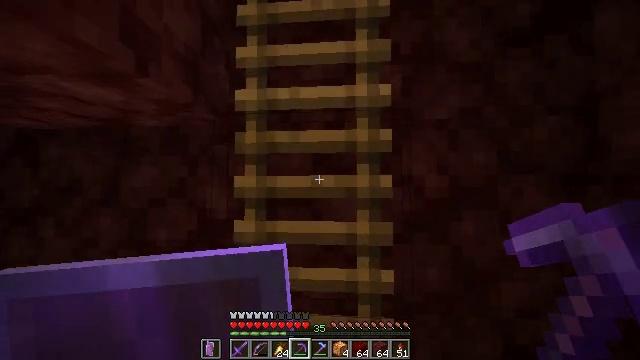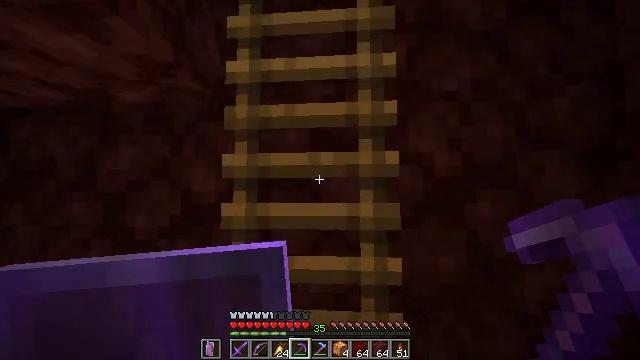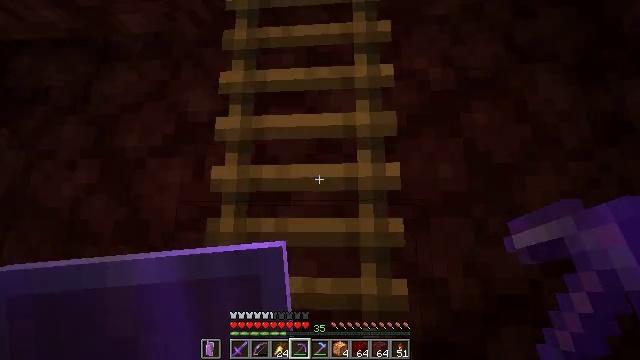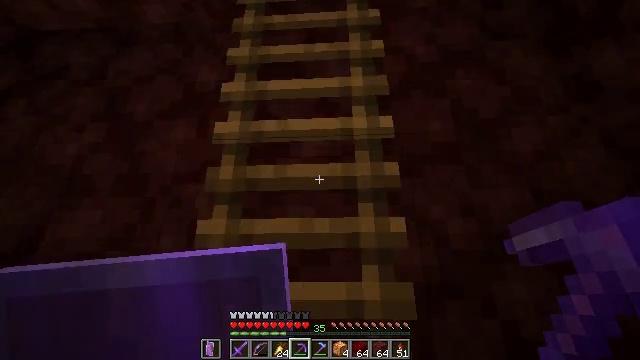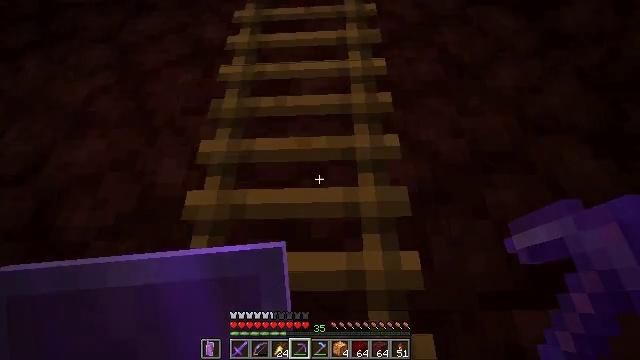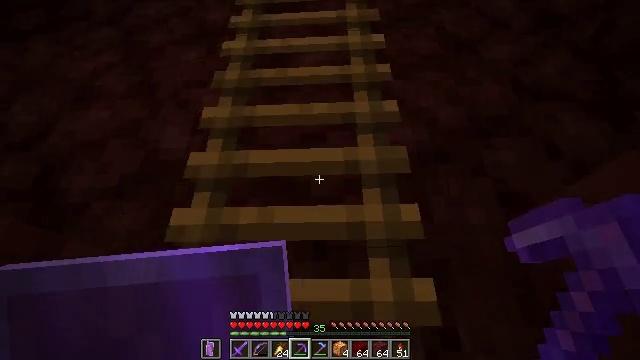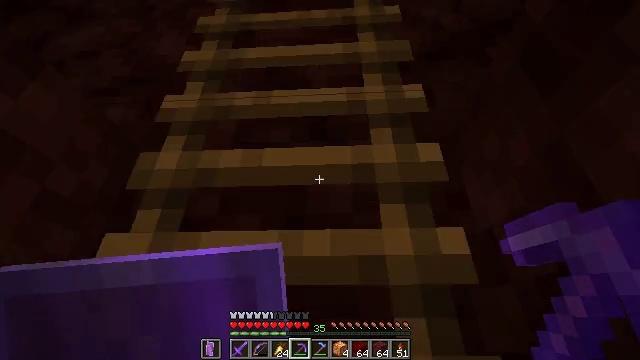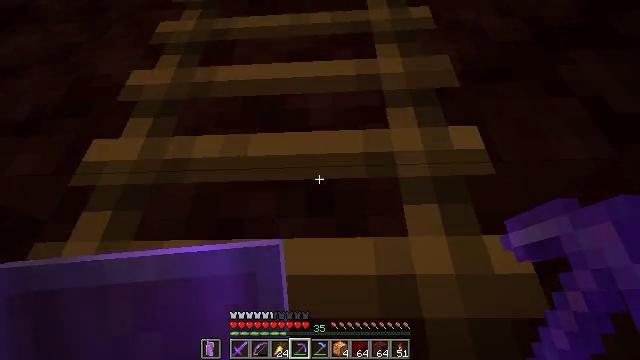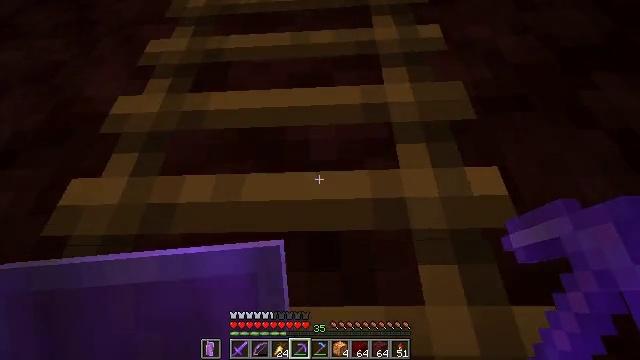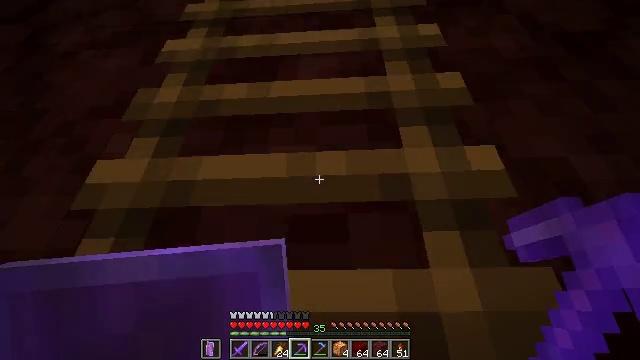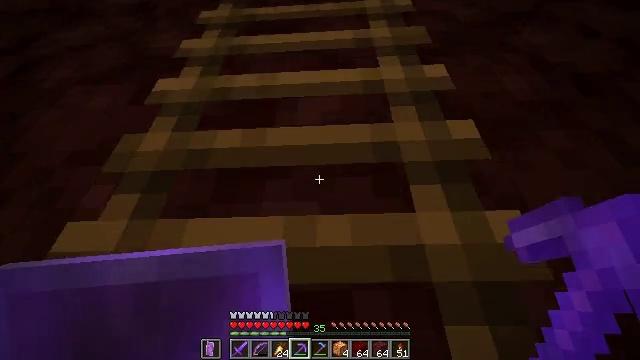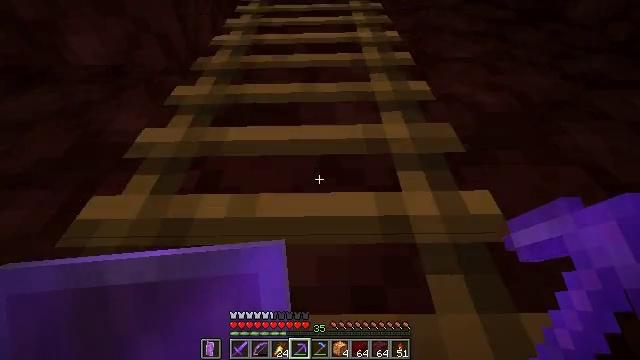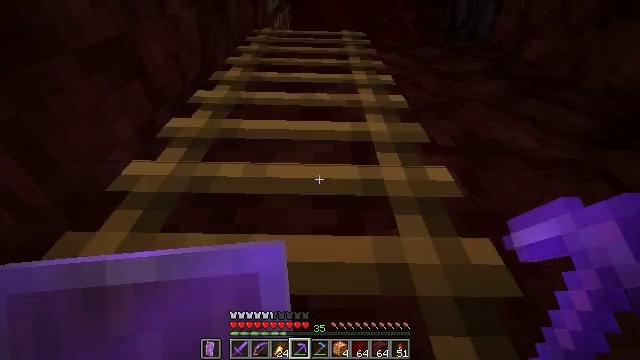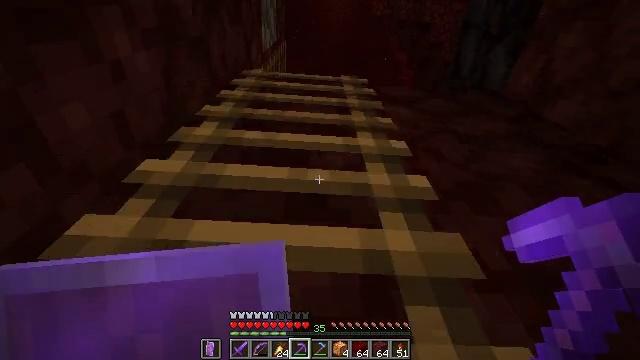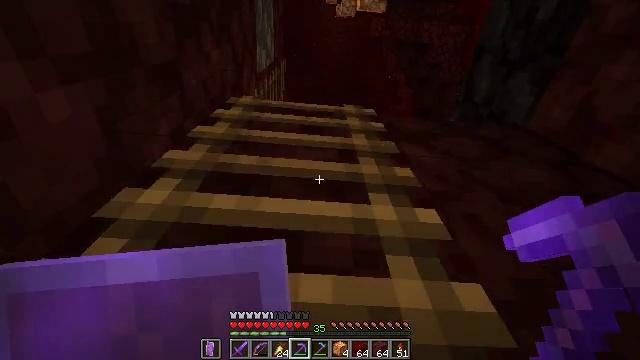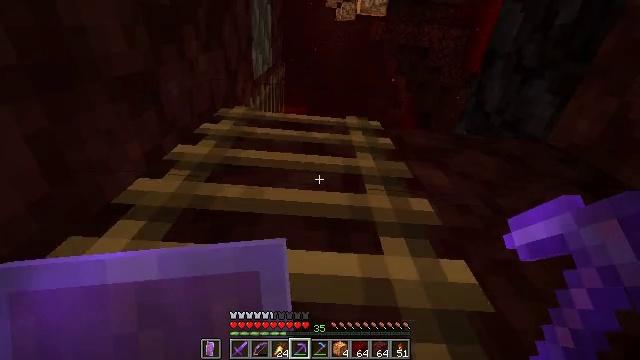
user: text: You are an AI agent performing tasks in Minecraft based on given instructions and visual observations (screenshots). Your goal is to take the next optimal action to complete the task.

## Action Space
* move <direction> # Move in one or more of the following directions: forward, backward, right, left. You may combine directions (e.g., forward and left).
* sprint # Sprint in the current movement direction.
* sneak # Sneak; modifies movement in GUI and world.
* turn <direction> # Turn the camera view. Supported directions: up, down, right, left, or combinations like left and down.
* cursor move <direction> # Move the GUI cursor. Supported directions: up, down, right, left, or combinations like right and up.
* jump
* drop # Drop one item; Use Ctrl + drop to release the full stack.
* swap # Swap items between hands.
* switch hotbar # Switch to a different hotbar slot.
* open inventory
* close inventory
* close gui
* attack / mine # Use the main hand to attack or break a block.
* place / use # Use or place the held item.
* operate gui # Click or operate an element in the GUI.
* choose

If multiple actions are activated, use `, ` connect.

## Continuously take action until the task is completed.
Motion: motion action
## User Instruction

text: Mine the nether wart block in the Nether.
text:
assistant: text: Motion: move forward, turn up, jump
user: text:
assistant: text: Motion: move forward, turn up, jump
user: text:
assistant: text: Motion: move forward, turn up, jump
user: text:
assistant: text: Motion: move forward, turn up, jump
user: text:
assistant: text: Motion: move forward, turn up, jump
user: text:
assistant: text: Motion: move forward, turn up, jump
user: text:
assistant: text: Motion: move forward, jump
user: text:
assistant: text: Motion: move forward, jump
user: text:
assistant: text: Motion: move forward, turn up, jump
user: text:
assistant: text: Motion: move forward, turn up, jump
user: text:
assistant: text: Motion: move forward, turn right and up, jump
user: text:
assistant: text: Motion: move forward, turn right and up, jump
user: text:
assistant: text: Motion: move forward, turn right and up, jump
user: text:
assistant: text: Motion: move forward, turn up, jump
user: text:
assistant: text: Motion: move forward, jump
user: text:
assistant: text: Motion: move forward, jump
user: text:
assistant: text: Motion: move forward, jump
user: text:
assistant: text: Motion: move forward, jump
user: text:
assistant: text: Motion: move forward, jump
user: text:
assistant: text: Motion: move forward, jump
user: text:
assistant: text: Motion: move forward, jump
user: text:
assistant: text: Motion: move forward, jump
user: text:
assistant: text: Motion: move forward, jump
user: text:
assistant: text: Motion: move forward, turn left and down, jump
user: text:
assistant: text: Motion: move forward, turn left and down, jump
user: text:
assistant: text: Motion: move forward, turn left and down, jump
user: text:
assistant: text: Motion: move forward, turn down, jump
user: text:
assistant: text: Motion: move forward, turn down, jump
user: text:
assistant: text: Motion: move forward, turn down, jump
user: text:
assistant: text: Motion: move forward, turn down, jump